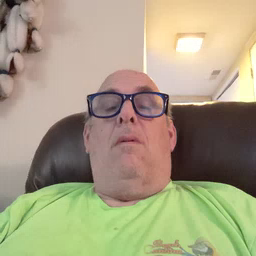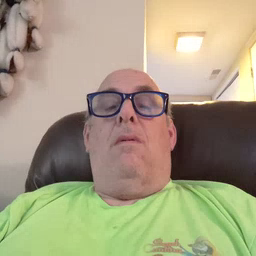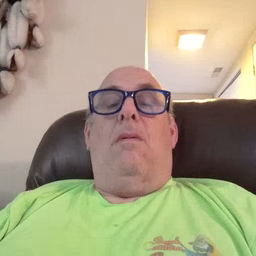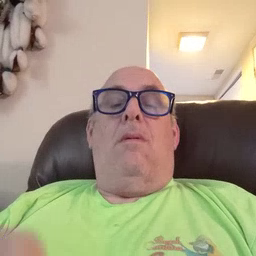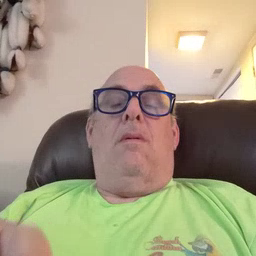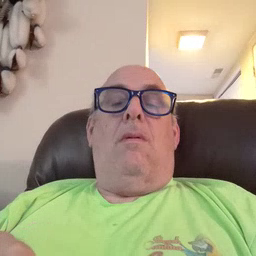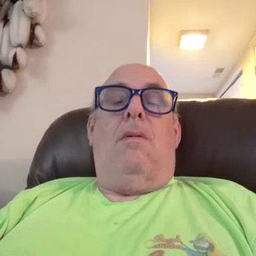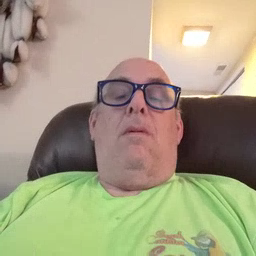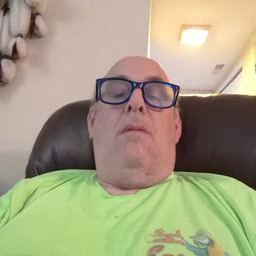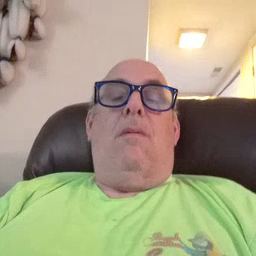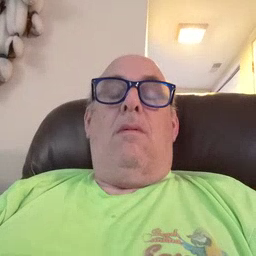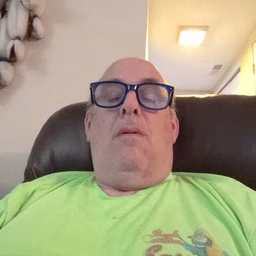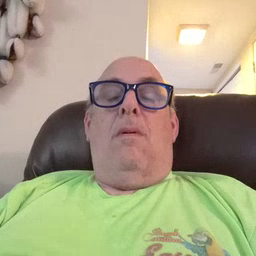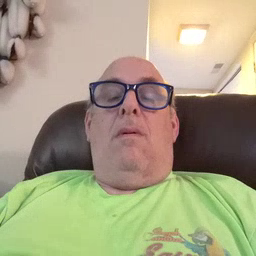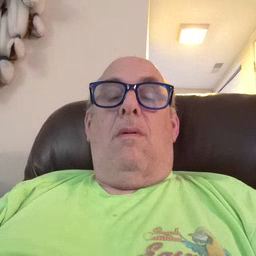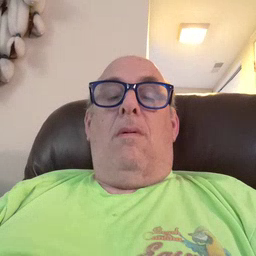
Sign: moon